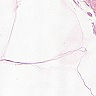
Metastatic tissue present: no